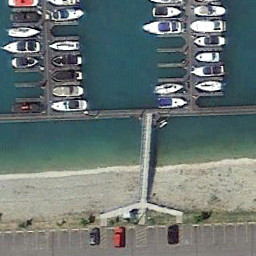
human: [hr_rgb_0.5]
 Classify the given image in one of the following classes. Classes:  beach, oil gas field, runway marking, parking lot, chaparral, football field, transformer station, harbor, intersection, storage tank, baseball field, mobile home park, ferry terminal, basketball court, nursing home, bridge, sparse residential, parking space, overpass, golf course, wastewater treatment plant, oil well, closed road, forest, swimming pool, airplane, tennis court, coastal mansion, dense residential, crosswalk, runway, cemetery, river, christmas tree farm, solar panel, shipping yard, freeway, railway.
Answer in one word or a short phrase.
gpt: ferry terminal